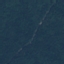
Label: Forest